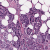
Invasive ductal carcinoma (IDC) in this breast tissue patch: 1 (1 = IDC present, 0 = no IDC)